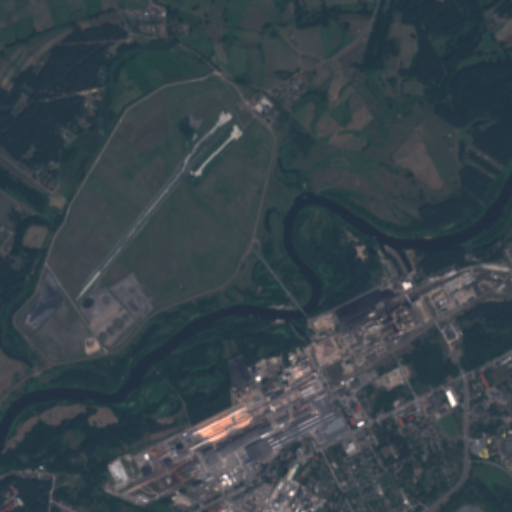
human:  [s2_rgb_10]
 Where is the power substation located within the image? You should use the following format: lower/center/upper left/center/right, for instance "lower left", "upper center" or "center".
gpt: The power substation is located in the center right of the image.
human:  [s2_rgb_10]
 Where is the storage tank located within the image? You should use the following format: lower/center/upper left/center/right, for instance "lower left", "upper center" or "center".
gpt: The storage tank is located in the lower right of the image.
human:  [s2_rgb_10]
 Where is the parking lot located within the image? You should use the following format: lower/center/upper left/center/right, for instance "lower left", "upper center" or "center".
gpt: There is no parking lot in the image.